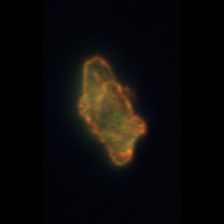
Taxon: Akashiwo
Group: Dinoflagellates